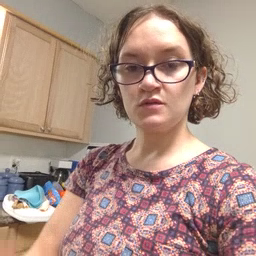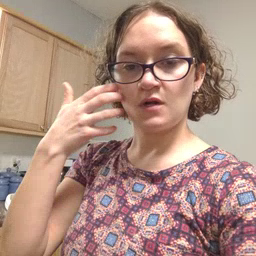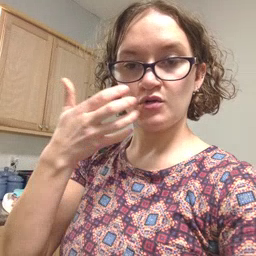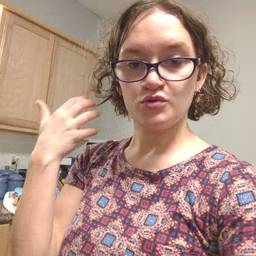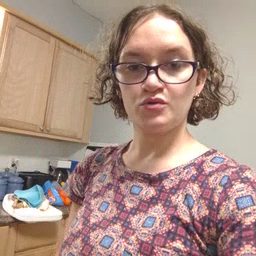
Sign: tiger